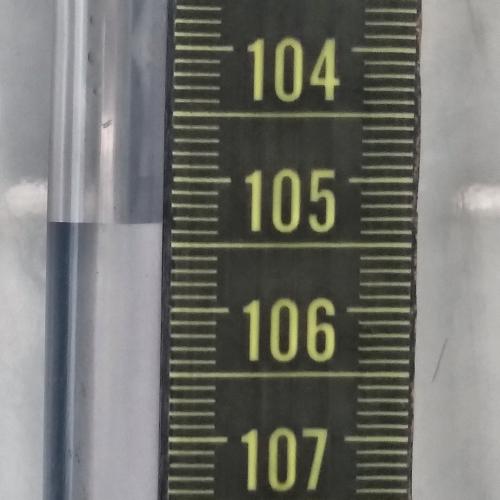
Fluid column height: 105.4 cm